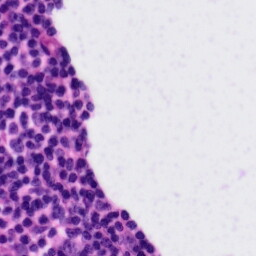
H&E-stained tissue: Tonsil